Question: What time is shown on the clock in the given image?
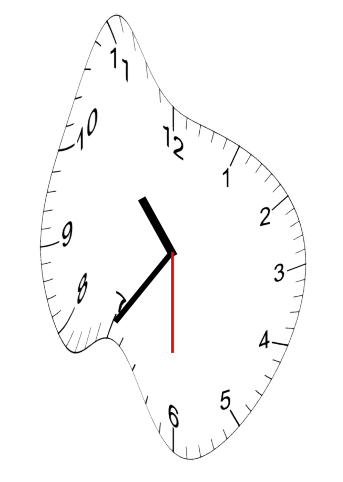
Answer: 10:35:30